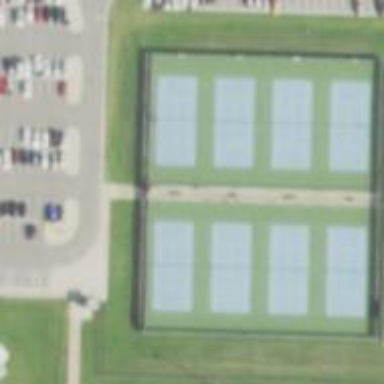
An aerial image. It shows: Tennis court on pitch designated for leisure land.